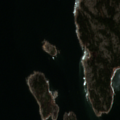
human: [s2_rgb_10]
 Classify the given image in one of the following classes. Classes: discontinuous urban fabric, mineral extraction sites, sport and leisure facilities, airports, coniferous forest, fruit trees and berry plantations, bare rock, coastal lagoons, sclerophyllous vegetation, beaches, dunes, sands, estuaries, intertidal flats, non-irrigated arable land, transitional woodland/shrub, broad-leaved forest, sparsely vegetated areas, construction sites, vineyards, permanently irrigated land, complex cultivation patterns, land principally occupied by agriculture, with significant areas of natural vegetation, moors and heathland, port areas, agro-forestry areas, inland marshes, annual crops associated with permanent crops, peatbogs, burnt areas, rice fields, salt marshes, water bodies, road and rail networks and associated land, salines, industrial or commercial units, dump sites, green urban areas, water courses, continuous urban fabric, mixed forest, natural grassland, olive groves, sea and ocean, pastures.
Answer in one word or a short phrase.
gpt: mixed forest, bare rock, sea and ocean